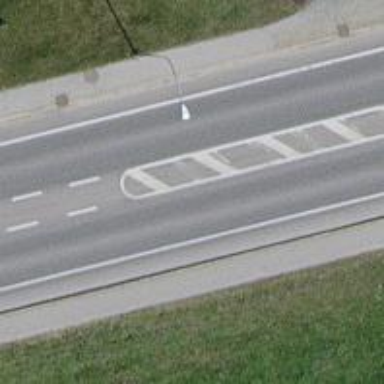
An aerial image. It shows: Primary highway with asphalt surface. It has exclusive cycle lane on both sides along with sidewalks.